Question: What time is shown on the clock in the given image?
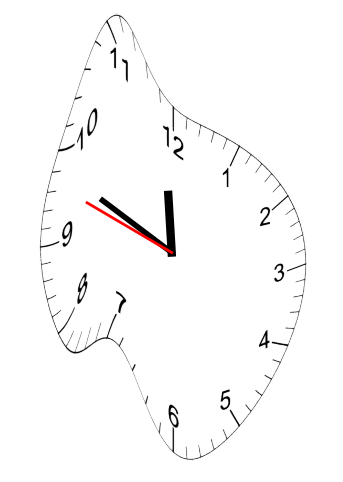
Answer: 11:48:48